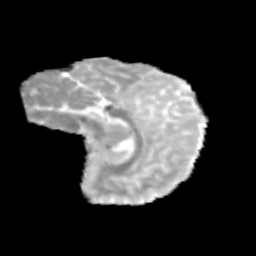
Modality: MD
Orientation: sagittal
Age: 10
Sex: male
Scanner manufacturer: siemens
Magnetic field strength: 3 T
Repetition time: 3.8 s
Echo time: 0.07 s